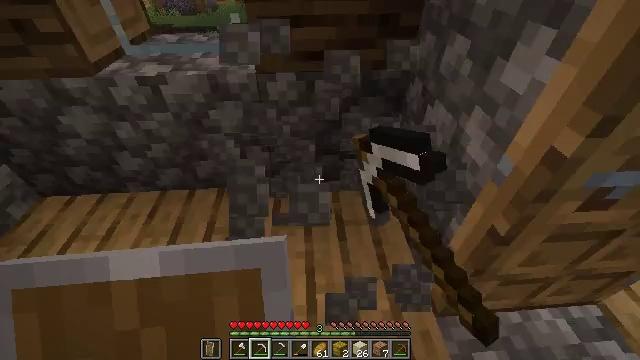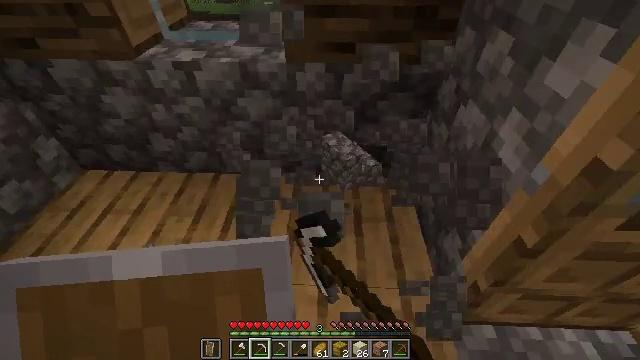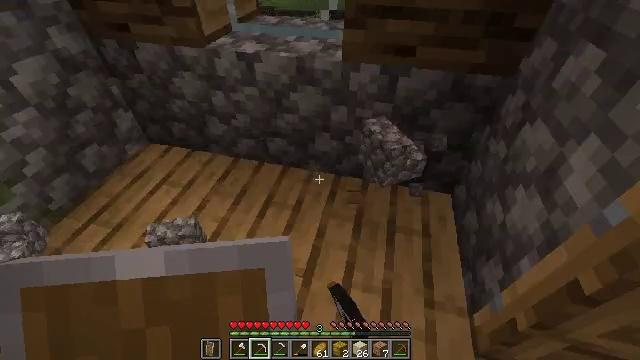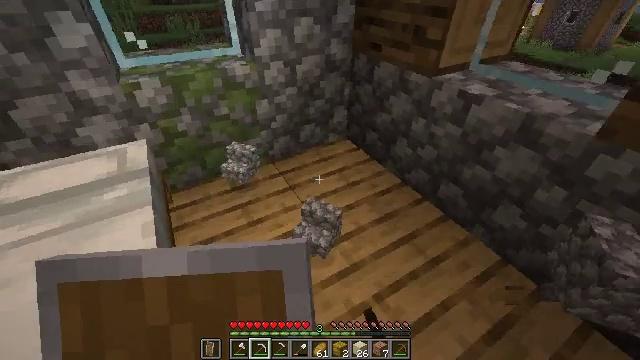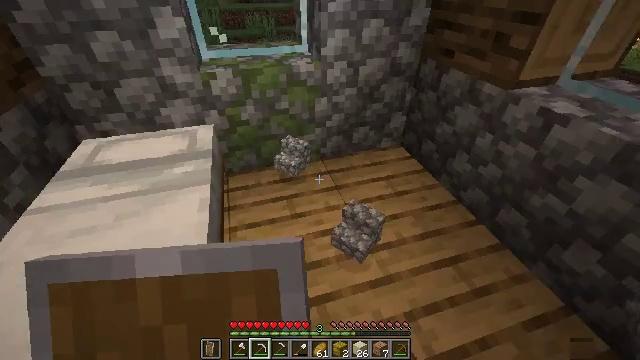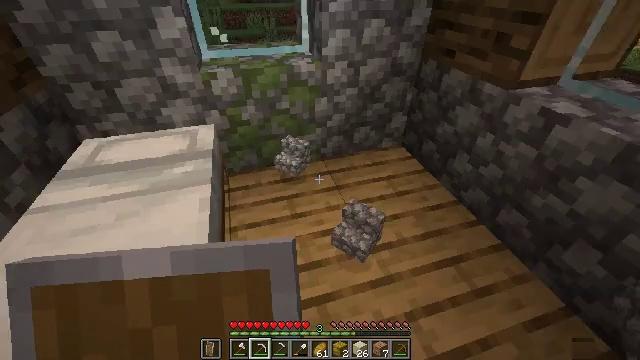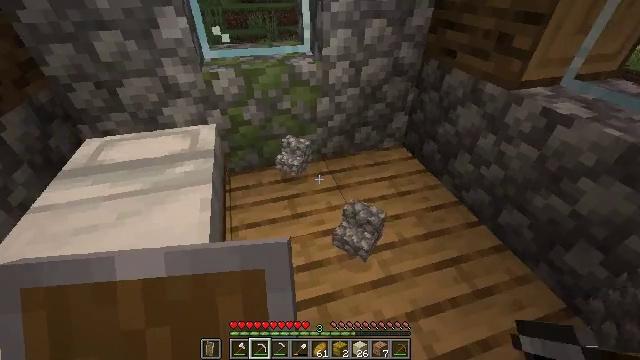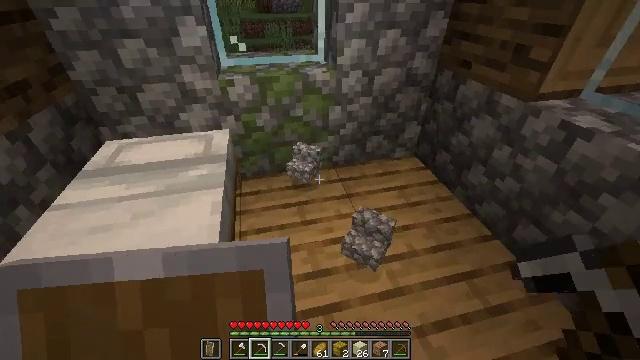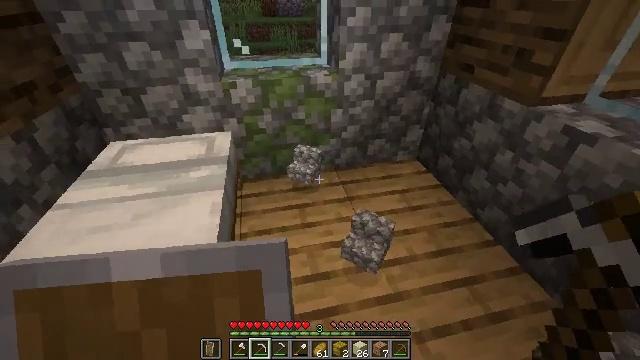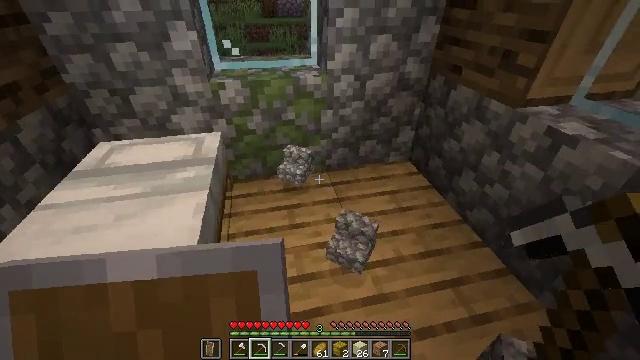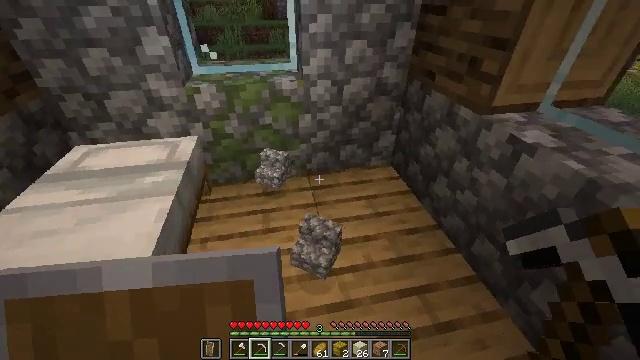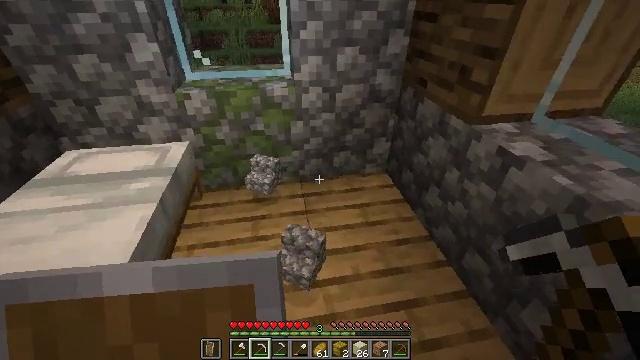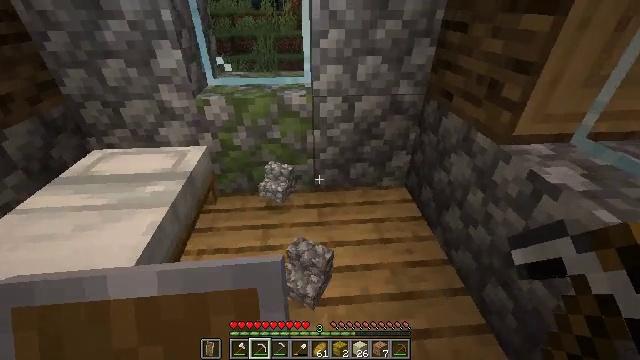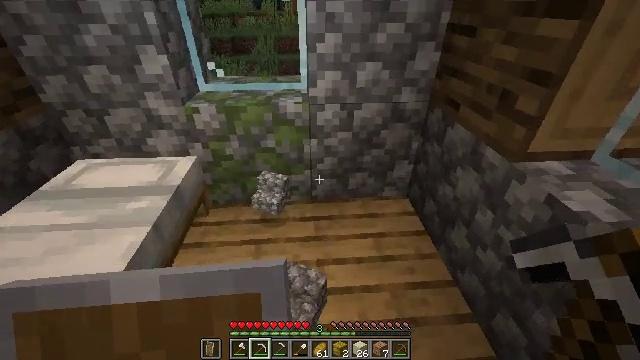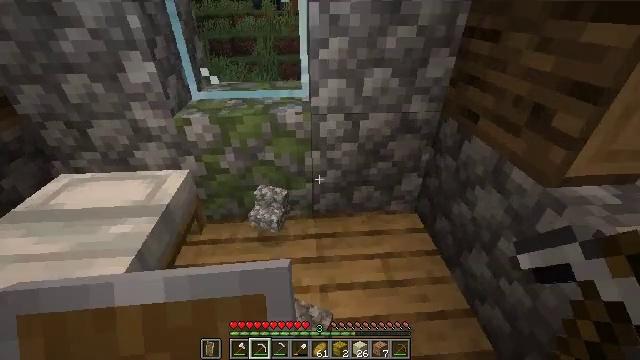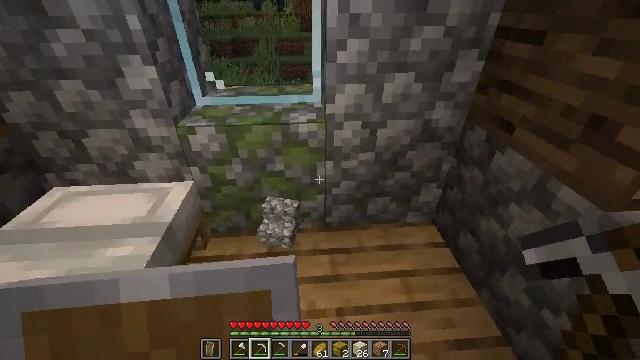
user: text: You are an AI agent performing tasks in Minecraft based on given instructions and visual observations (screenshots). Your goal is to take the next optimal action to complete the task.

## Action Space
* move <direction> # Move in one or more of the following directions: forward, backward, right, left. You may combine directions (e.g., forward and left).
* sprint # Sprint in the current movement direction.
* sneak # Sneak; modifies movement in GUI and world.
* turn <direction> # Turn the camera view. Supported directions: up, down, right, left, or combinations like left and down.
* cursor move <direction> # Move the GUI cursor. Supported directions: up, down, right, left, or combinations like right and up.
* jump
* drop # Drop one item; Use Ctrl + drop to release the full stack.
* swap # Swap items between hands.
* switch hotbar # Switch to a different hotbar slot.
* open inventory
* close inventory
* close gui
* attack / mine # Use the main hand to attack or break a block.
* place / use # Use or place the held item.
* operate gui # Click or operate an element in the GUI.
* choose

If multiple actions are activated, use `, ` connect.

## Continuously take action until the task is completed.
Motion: motion action
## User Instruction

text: Remove a poppy from the inventory.
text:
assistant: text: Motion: turn left and down, attack / mine
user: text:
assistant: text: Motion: turn left
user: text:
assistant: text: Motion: turn left and up
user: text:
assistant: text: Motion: turn left
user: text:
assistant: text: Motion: no_op
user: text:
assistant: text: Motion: no_op
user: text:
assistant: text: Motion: turn left and up
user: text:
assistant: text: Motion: move right, turn left
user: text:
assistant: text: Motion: move right
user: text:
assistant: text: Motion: move right
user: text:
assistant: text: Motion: move forward, turn left
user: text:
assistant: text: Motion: move forward, turn left and up
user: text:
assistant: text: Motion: move forward
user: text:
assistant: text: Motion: move forward and move left
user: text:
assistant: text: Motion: move forward and move left
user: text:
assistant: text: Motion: move forward and move left
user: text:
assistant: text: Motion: move forward and move left
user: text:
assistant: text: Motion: move left
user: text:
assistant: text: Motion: move left
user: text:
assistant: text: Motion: move left
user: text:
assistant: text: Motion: turn right, open inventory
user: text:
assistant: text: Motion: cursor move right, open inventory
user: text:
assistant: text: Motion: cursor move right, open inventory
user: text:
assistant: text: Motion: cursor move right and down, open inventory
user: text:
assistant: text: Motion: cursor move right and down
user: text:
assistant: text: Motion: cursor move down
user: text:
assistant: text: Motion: cursor move down
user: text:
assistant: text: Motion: sneak, cursor move left and down
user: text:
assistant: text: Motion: sneak, cursor move left and down
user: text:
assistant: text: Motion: sneak, cursor move left